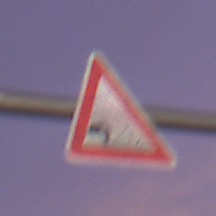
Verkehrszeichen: SplittSchotter
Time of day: SunriseSunset
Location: Outdoor (Urban)
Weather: PartlyCloudy
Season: NotSpecified
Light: Artificial